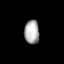
Tissue: lung
Cell type: Epithelial cells
Senescence score: 0.1876
Nuclear area (px): 345
Mean DAPI intensity: 171.728